Question: I wonder if there is a way to display paragraph text with diagonal indent to be some thing like that!

Keeping in mind that this text is written in WYSIWYG editor (Contains html tags).
I was thinking if there is a way to count the words within the paragraph excluding html tags and then making some equations to increase the indent of the text every line by jQuery or Javascript.
Is there any suggestions to do that ?
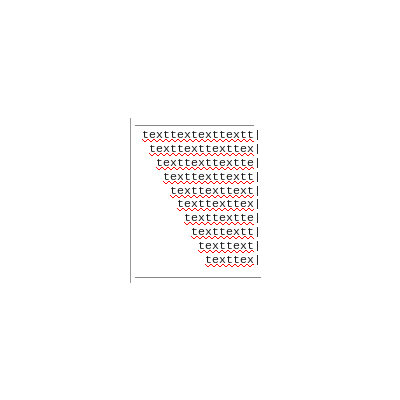
Answer: There's a very easy way to do this with CSS. Create a list. Then use li::before to add left-side padding to the list items. Set the li::before element to be a tall and thin block floated to the left. Each one will create left side padding for its parent list item and all those below it.
Like this:
'''
li::before {
content: "";
display: block;
float: left;
height: 50px;
width: 10px;
}
'''
'''
<ul>
<li>sancti et dilecti</li>
<li>viscera misericordiae</li>
<li>benignitatem </li>
<li>humilitatem</li>
<li>modestiam</li>
<li>patientiam</li>
<li>caritatem</li>
</ul>
'''